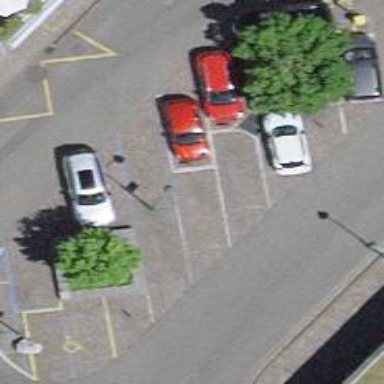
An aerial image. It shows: Diagonal street-side parking with asphalt surface.